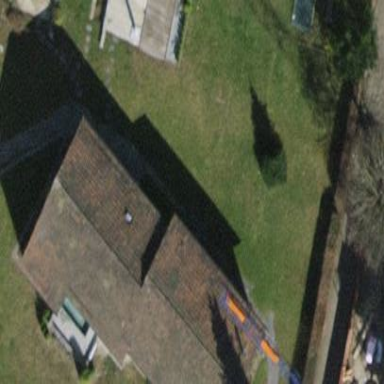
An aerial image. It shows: Building with pitched roof.